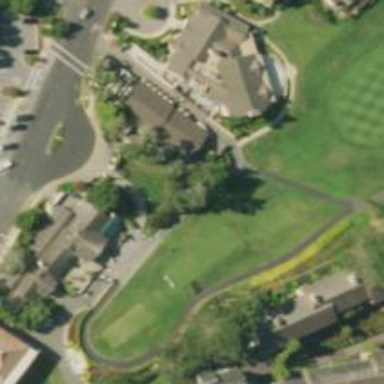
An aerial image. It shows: Golf cartpath that is also road path.